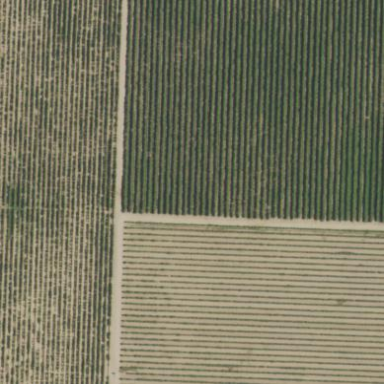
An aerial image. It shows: Beautiful vineyard in the countryside.